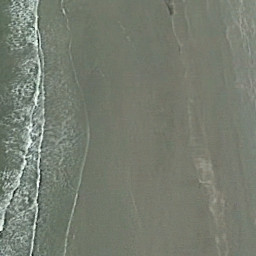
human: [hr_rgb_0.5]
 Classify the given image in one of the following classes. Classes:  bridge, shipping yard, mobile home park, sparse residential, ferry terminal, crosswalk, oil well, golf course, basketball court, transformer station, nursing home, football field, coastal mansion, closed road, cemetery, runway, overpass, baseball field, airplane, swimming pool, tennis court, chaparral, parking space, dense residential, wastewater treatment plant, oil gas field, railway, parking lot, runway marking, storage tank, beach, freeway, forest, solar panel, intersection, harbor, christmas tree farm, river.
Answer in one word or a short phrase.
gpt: beach